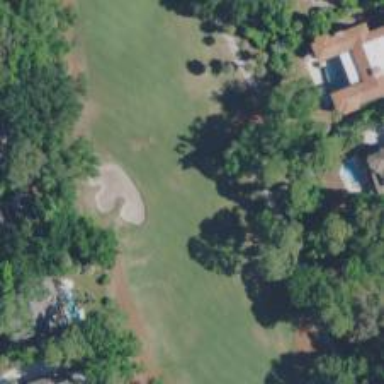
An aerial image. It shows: View of golf hole.